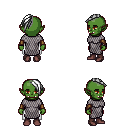
a pixel art fantasy rpg character, female body template, orc, green skin, chain mail, white pants, white long mohawk hairstyle, leather bracers, maroon shoes, four views (front, back, left, right), 2x2 character sprite sheet, small pixel art, hard edges, no anti-aliasing